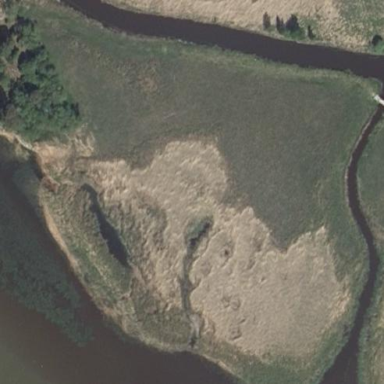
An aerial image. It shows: Wetland area dominated by reedbeds.